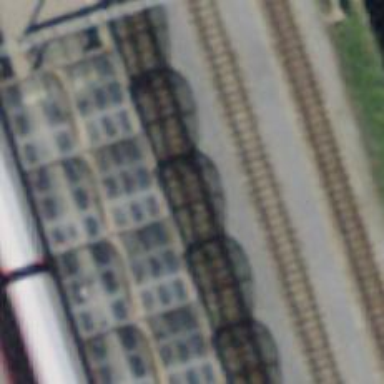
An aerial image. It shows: Public transport stop position along the railway.